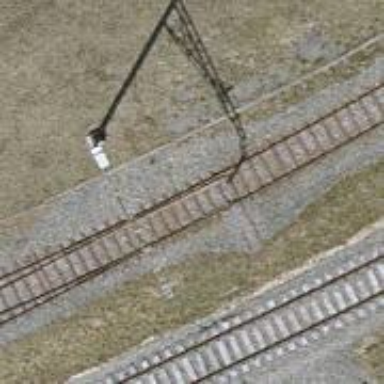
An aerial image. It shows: Railway switch.